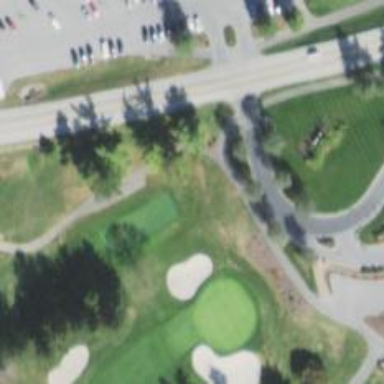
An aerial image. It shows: Service road designated as golf cart path.